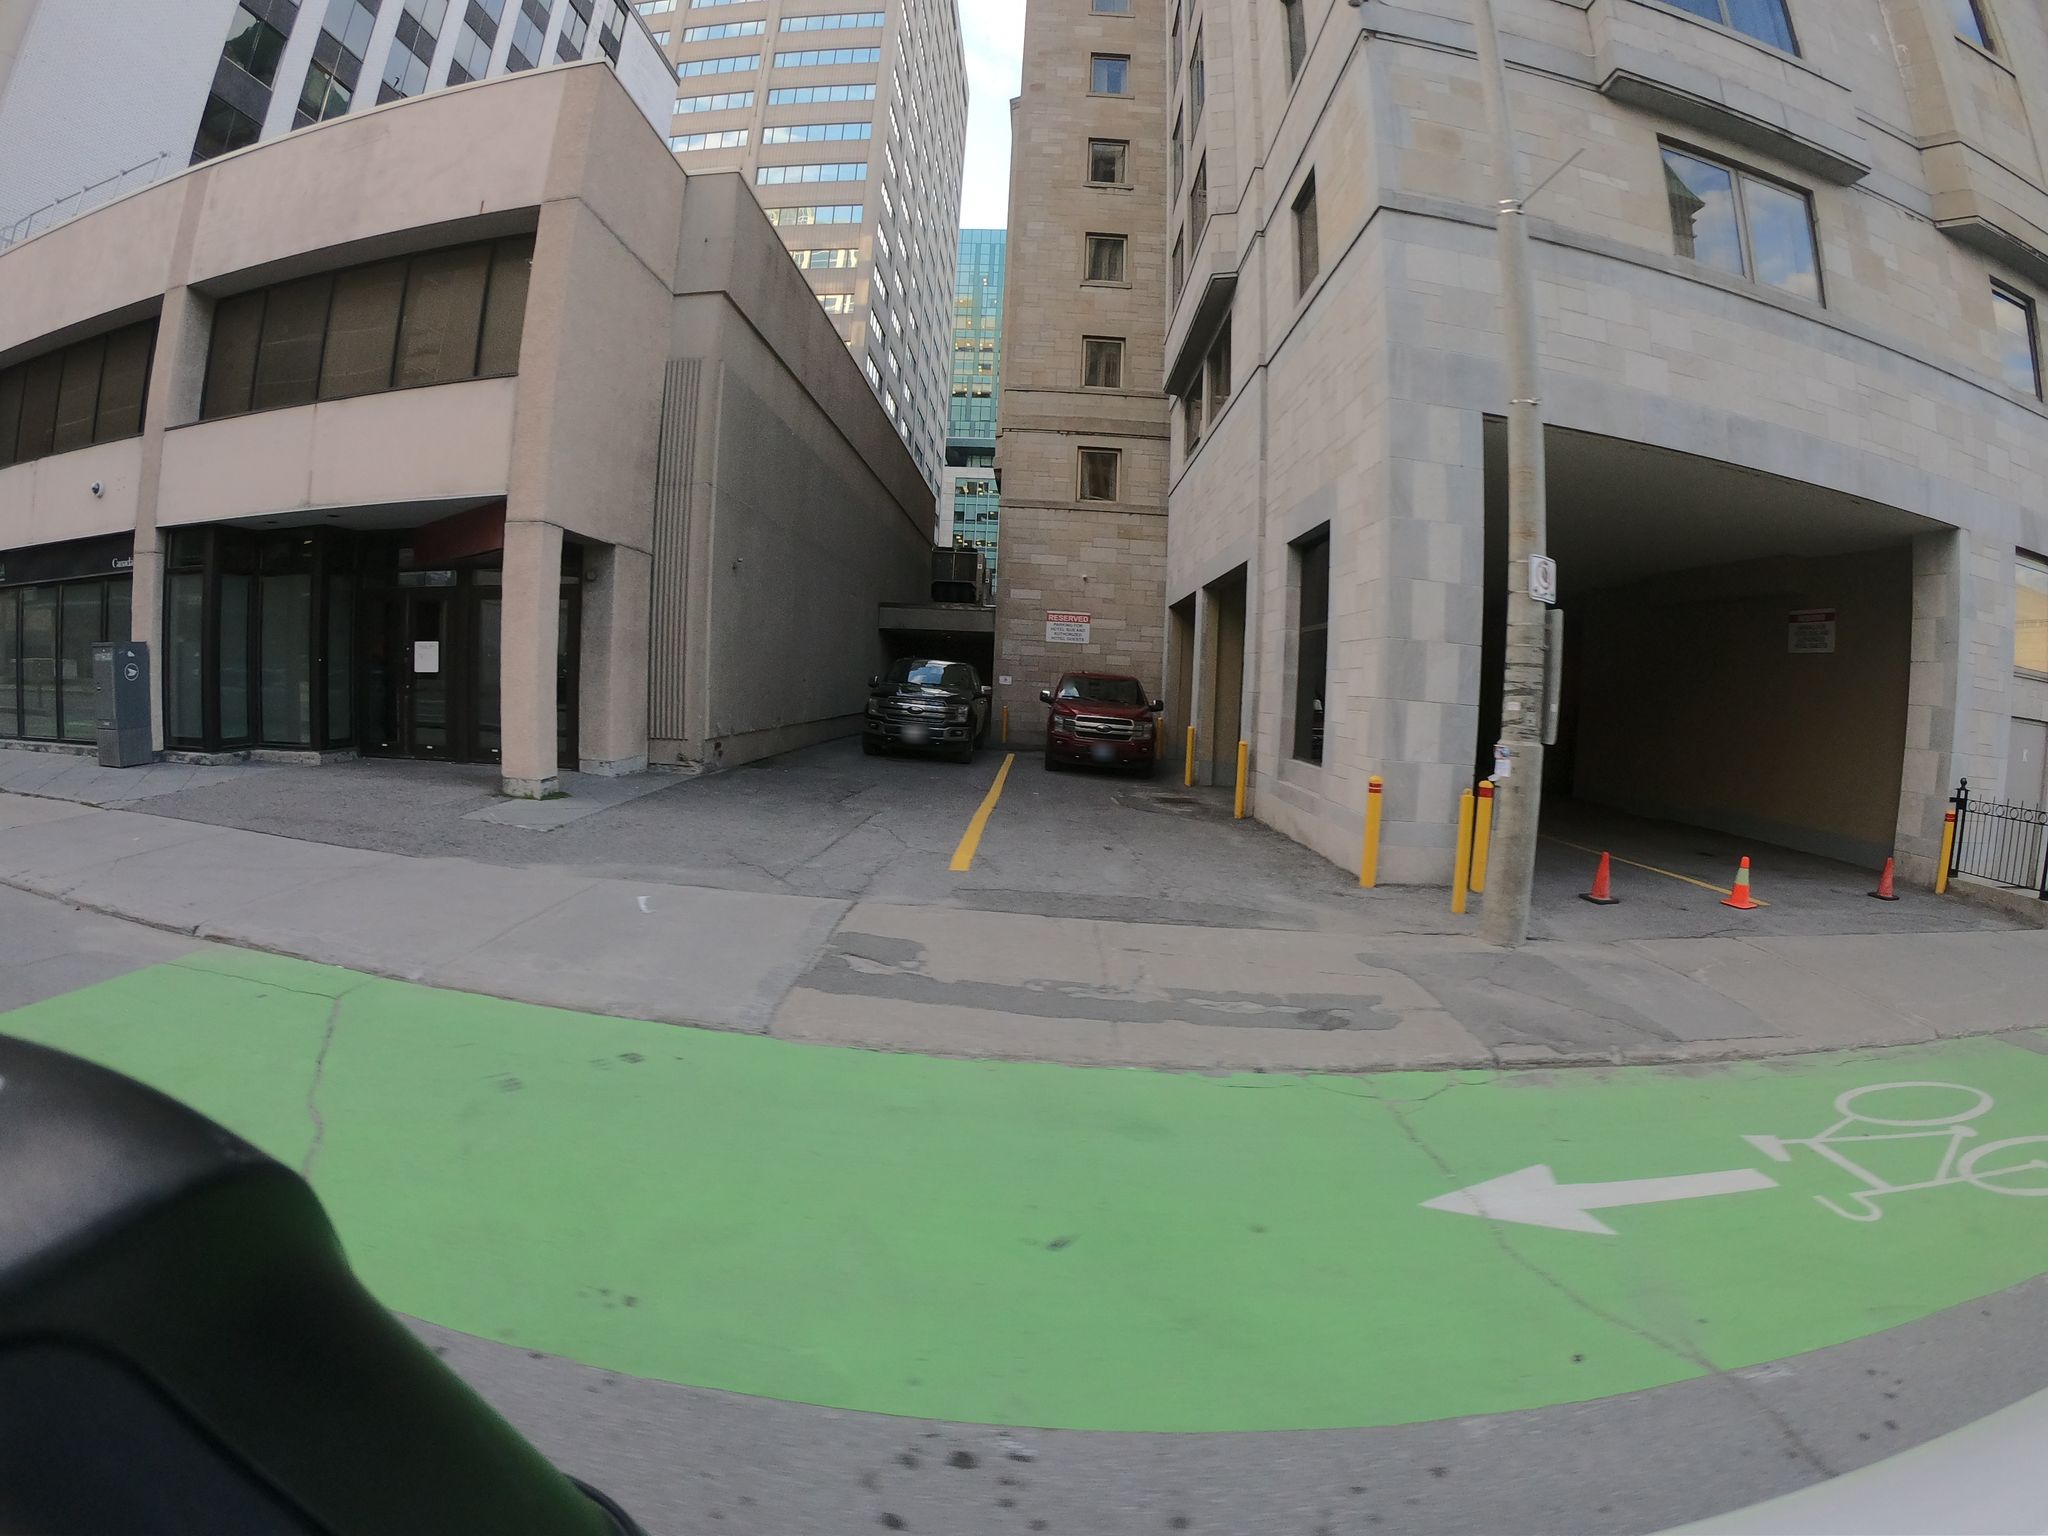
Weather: clear
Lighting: day
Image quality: good
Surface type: cycling surface
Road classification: cycleway
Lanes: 3
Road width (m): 1.5
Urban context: urban centre
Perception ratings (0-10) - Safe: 6.19, Lively: 9.5, Beautiful: 6.1, Boring: 1.97, Depressing: 5.39, Wealthy: 5.58